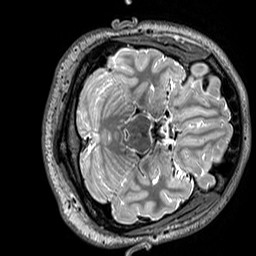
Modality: T2w
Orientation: axial
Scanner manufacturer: siemens
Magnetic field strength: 3 T
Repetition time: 3.2 s
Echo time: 0.406 s